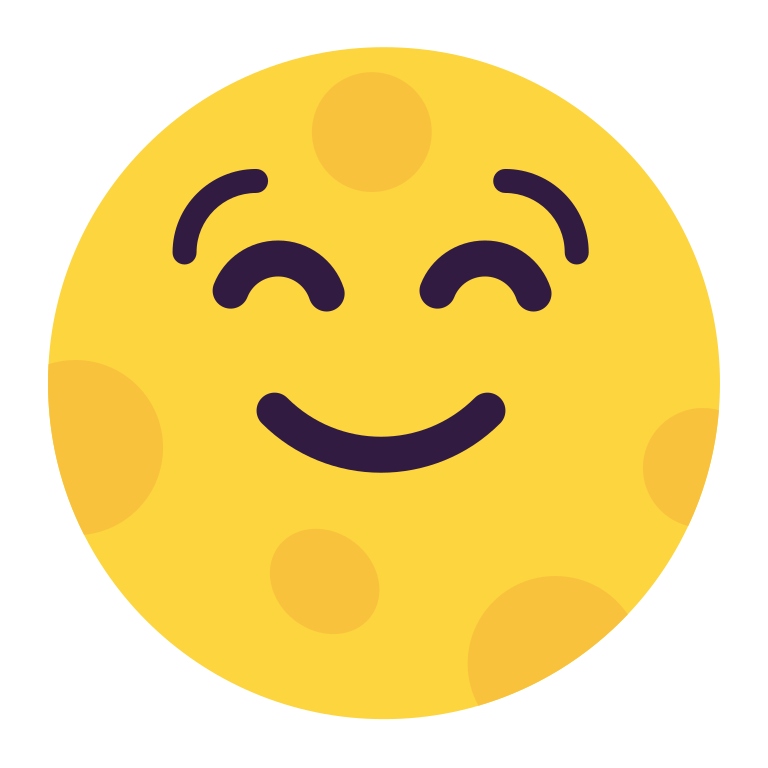
full moon face flat